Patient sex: F
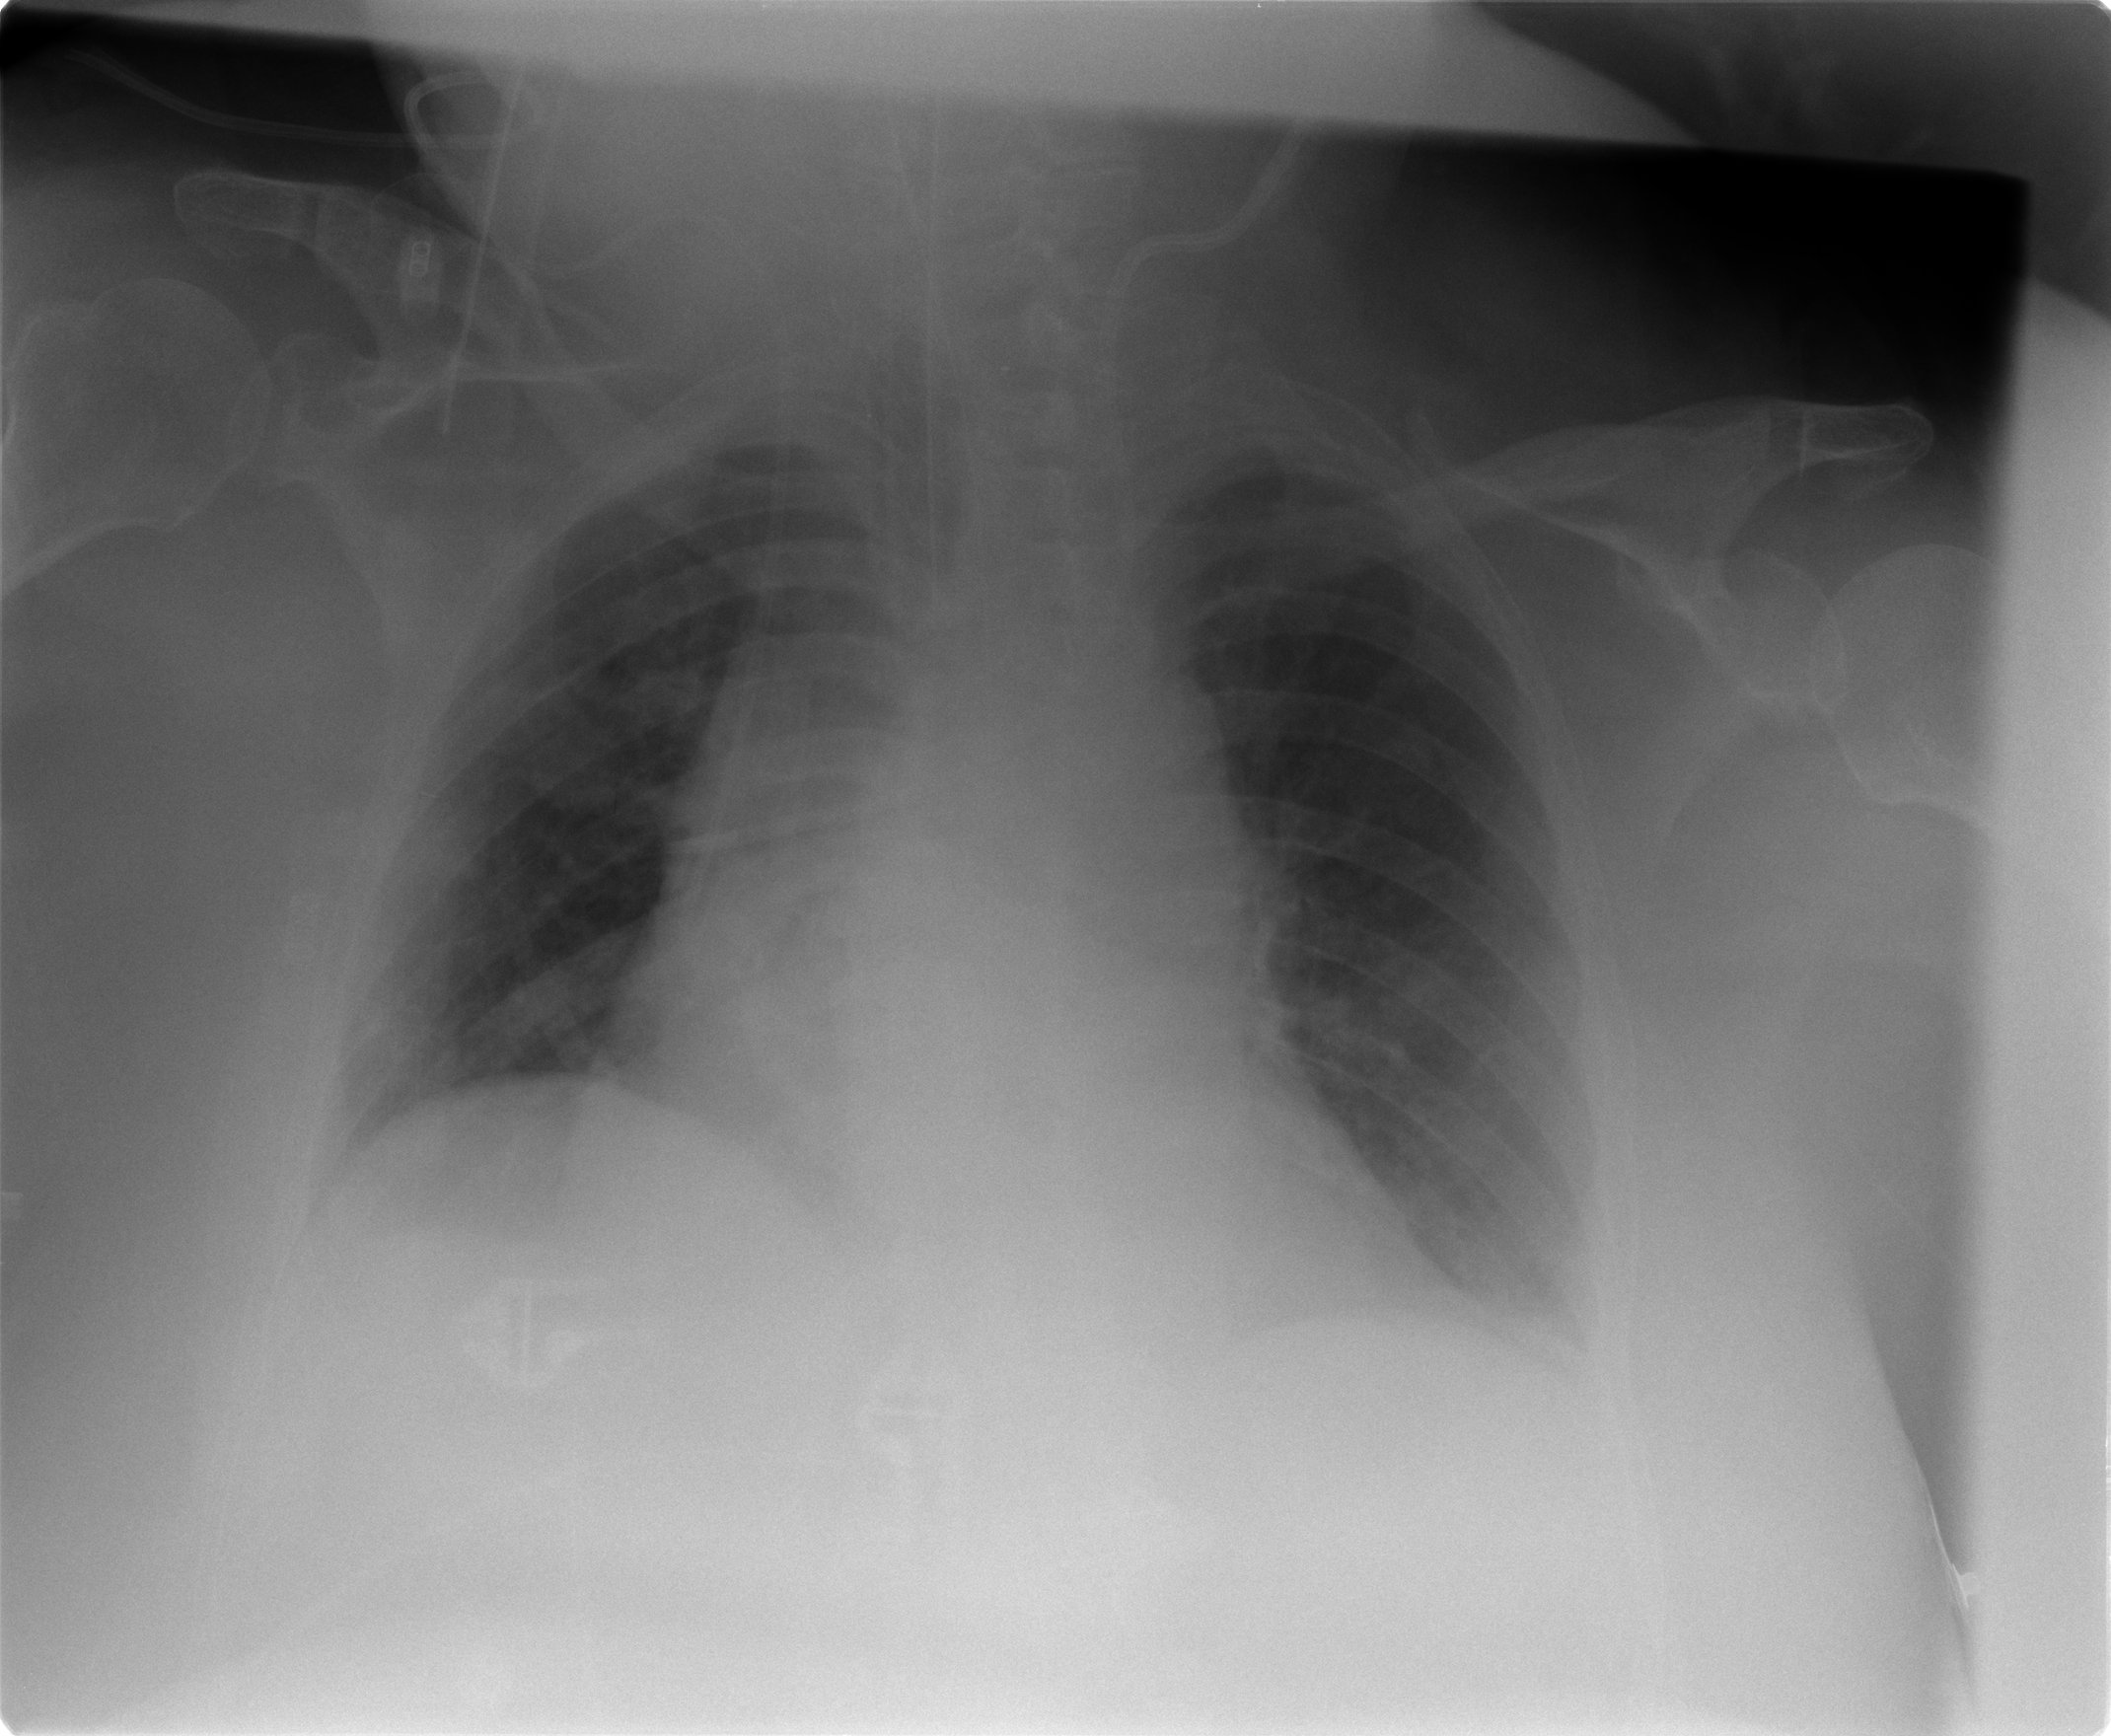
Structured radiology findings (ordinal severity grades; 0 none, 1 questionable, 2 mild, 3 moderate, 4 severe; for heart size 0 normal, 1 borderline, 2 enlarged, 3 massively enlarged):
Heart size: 1
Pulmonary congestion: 2
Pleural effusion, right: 0
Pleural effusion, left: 0
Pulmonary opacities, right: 0
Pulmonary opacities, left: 0
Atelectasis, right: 0
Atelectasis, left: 1